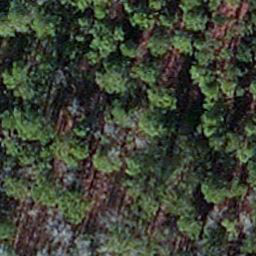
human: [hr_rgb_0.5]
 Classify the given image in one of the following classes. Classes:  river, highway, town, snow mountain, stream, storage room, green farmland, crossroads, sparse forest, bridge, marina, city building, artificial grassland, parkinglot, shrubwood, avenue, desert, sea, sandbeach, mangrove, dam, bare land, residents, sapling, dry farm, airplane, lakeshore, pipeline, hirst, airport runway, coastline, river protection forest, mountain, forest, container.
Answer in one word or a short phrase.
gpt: sapling